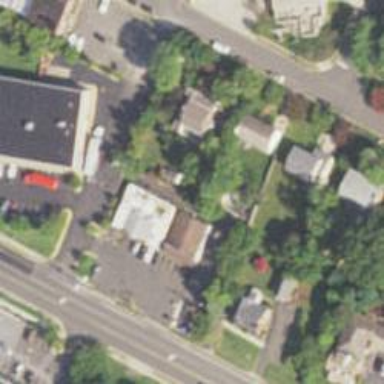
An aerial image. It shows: Convenience shop.